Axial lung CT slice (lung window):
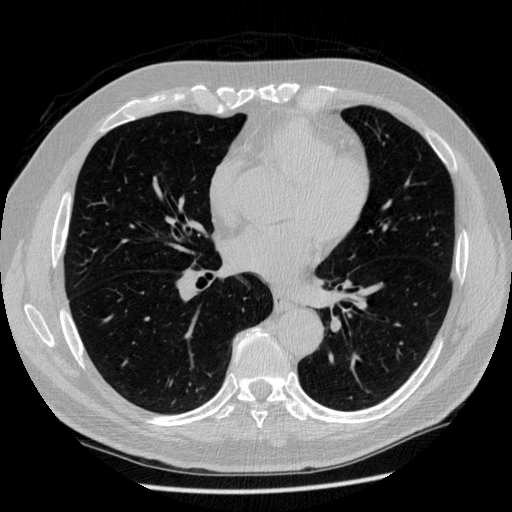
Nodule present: no